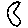
Label: moon